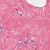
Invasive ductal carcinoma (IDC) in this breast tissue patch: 0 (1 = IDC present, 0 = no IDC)